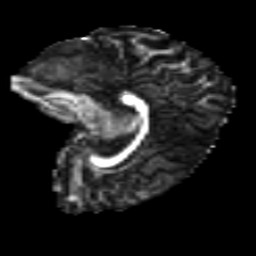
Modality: FA
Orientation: sagittal
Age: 13
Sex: male
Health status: ill
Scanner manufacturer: ge
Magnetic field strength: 3 T
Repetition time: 6.752 s
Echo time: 0.079 s